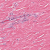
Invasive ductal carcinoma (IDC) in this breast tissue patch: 0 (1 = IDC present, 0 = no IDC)